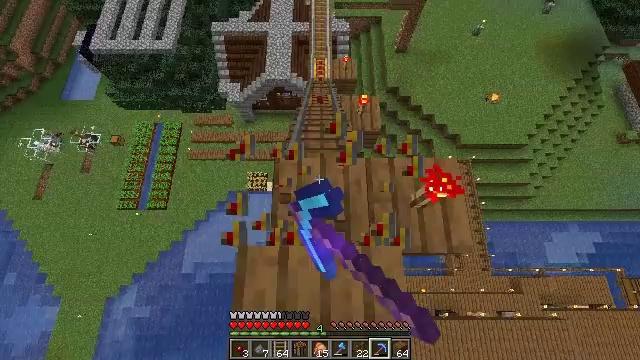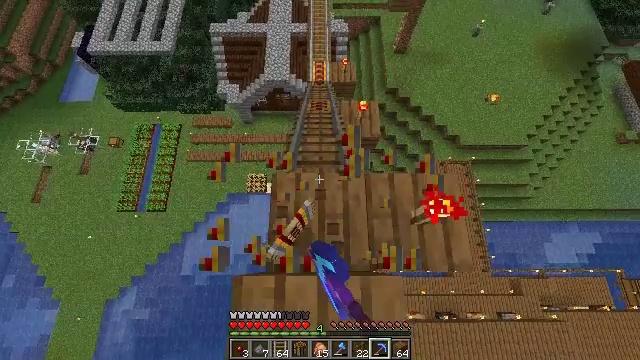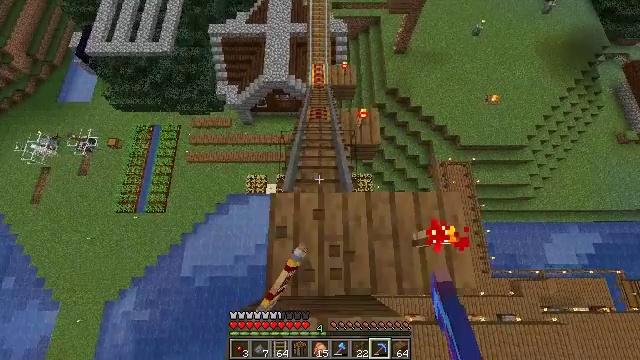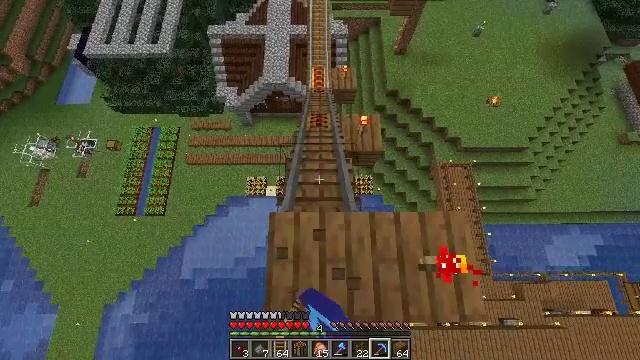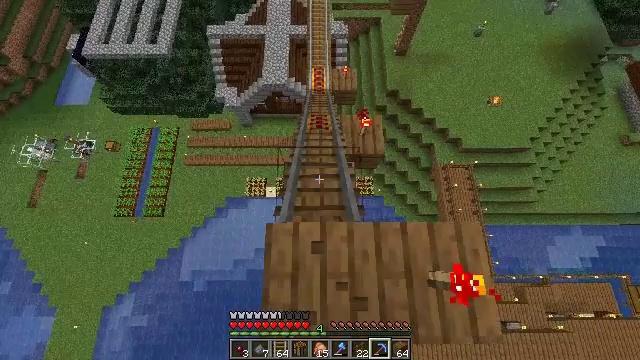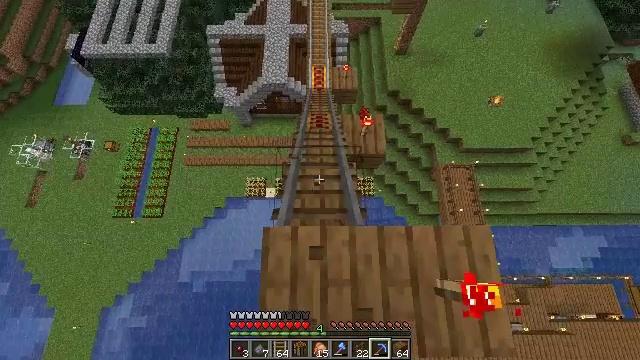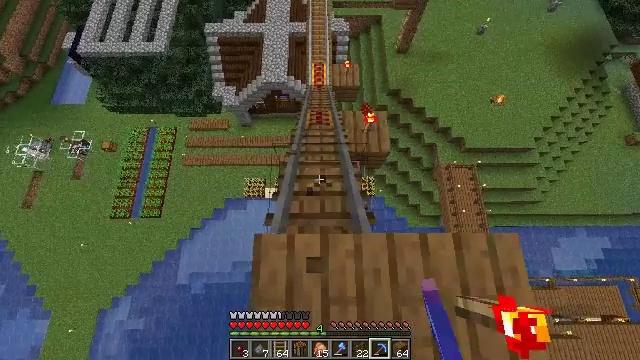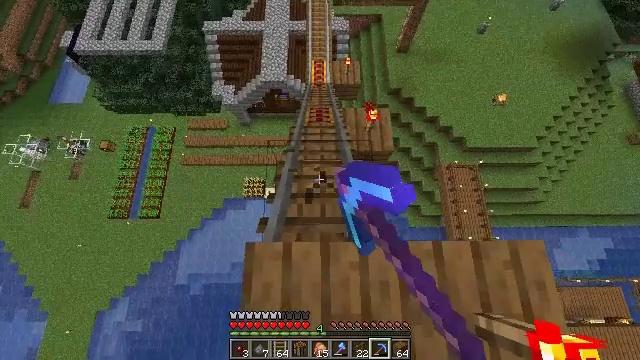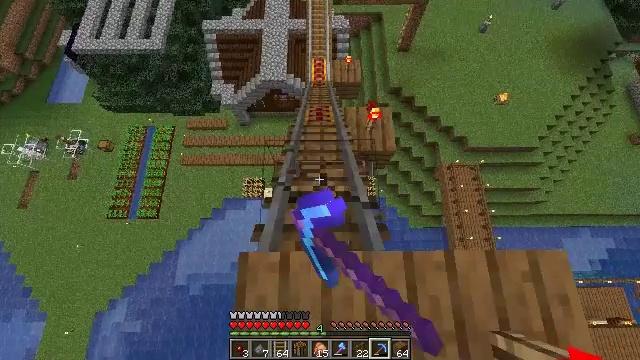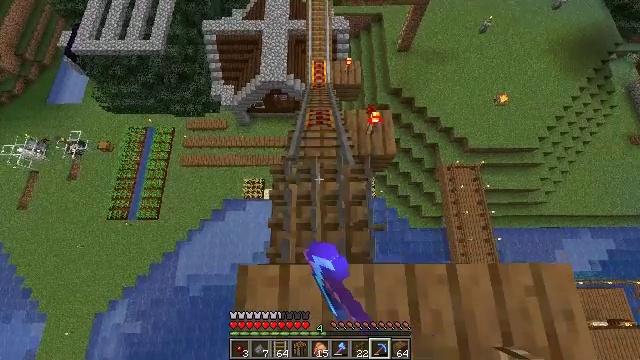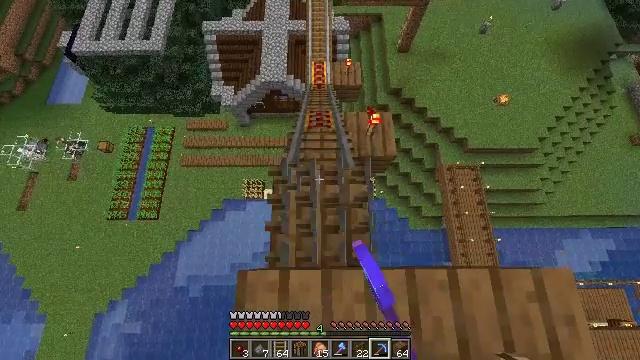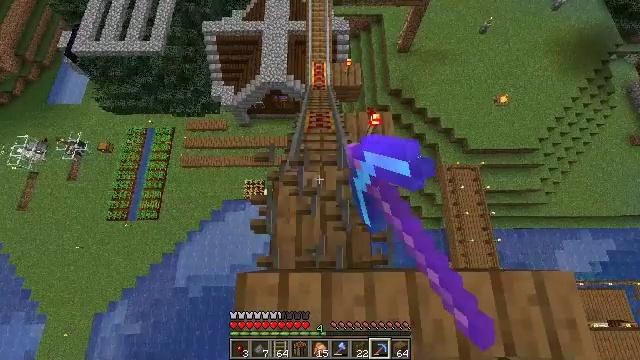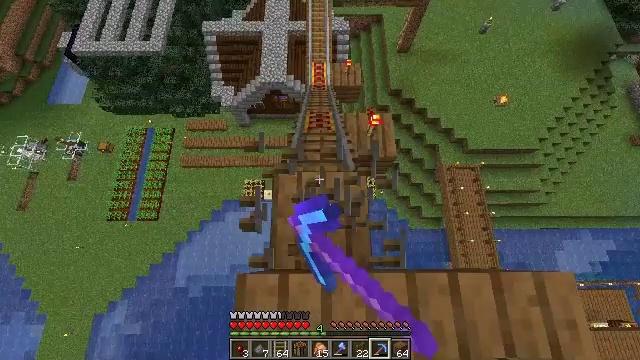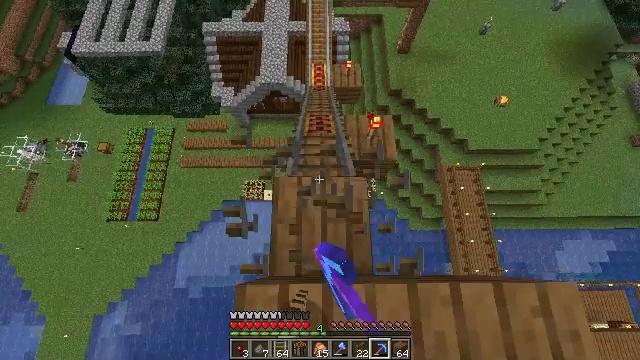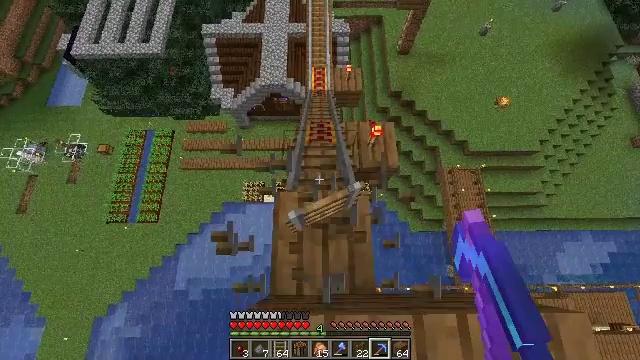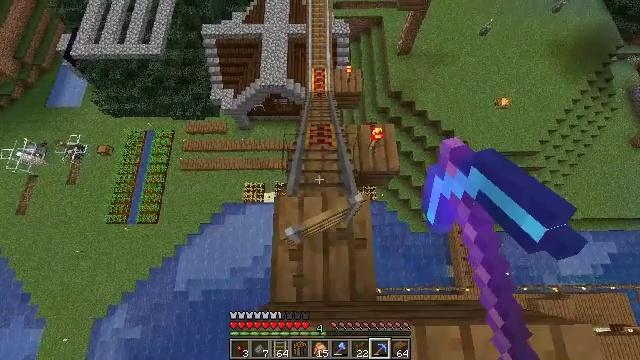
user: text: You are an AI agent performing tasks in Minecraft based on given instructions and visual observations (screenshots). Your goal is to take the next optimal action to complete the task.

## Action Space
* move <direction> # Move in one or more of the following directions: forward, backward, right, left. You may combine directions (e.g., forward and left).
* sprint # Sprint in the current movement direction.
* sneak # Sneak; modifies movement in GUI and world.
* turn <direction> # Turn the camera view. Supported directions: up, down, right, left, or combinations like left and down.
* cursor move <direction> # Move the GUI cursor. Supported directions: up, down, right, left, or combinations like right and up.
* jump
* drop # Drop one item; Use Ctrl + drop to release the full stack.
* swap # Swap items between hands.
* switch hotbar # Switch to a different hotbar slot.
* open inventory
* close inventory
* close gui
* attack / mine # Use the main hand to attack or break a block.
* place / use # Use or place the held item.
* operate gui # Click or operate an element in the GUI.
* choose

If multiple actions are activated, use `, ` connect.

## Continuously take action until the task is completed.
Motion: motion action
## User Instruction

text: Gather the rail for future use.
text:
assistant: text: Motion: move forward, attack / mine
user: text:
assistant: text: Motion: move forward, attack / mine
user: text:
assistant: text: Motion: move forward, attack / mine
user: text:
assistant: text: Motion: attack / mine
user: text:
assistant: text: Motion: attack / mine
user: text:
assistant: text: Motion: attack / mine
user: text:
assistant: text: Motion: attack / mine
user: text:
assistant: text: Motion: attack / mine
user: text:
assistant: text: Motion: attack / mine
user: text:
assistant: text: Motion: attack / mine
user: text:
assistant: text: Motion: attack / mine
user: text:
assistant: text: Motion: attack / mine
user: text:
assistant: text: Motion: move forward, attack / mine
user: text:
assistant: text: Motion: move forward, attack / mine
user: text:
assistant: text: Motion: move forward, attack / mine
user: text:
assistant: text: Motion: move forward, attack / mine
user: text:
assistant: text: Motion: attack / mine
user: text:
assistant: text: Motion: attack / mine
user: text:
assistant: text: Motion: attack / mine
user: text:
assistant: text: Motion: attack / mine
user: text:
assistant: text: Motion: attack / mine
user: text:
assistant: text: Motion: attack / mine
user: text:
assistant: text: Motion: attack / mine
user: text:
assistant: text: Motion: attack / mine
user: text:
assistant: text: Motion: attack / mine
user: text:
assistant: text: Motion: attack / mine